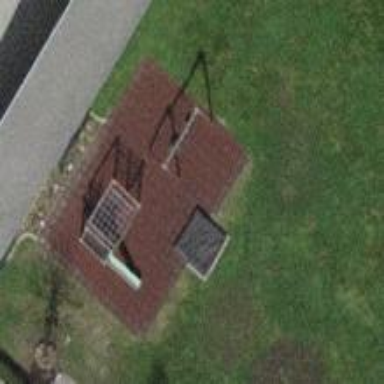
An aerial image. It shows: Playground area for leisure activities on the land.